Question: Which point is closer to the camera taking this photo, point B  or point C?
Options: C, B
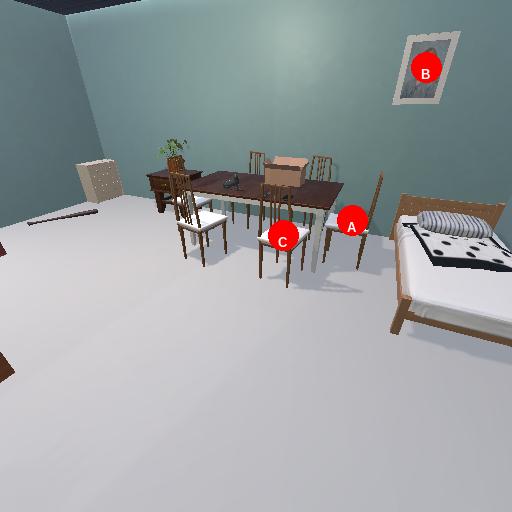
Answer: C